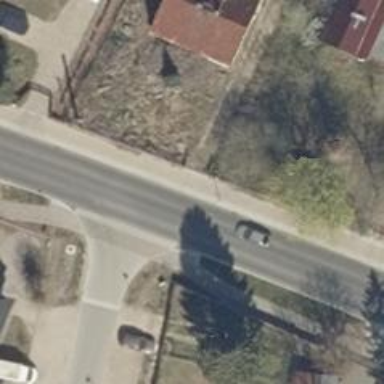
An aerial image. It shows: Secondary road with asphalt surface. There are separate sidewalks on both sides.